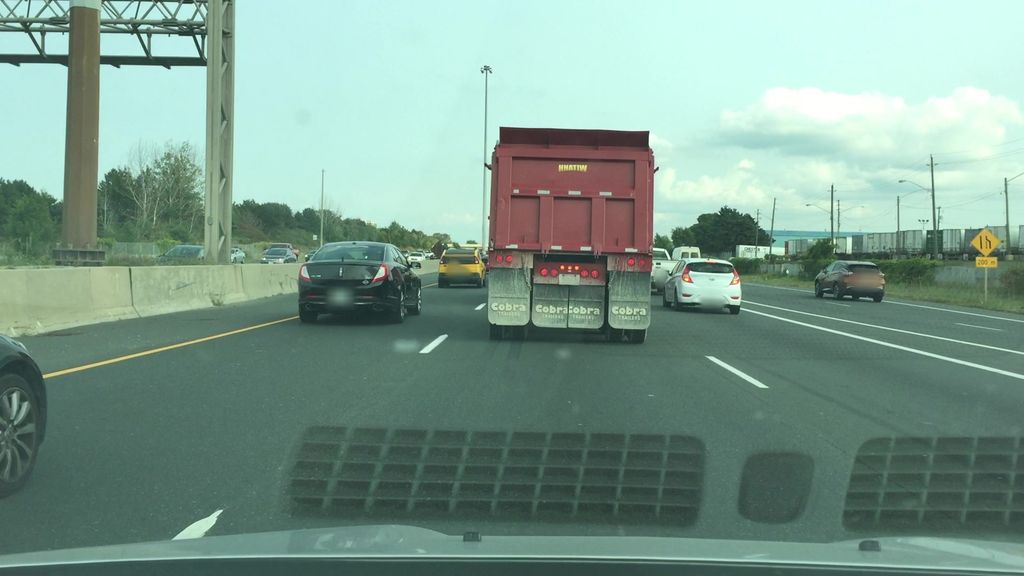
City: hamilton